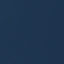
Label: SeaLake